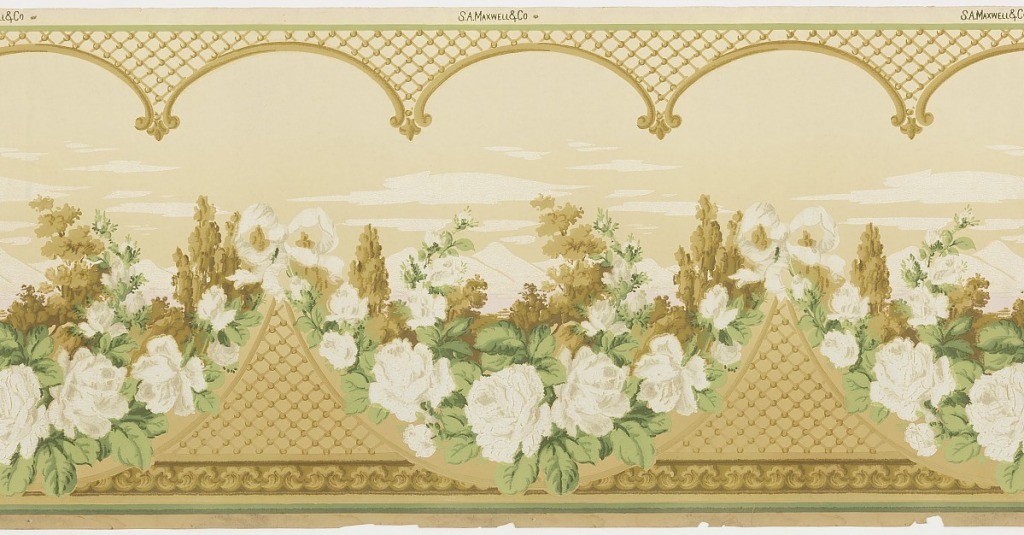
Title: Frieze
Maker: Maxwell & Co., S.A., Chicago, Illinois, USA
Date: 1905–1915
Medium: Machine-printed paper, liquid mica
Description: Landscape frieze. Trellis arches across top and inverted arches along bottom. Scene contains mountains and clouds. Rose swags in foreground.